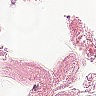
Metastatic tissue present: no